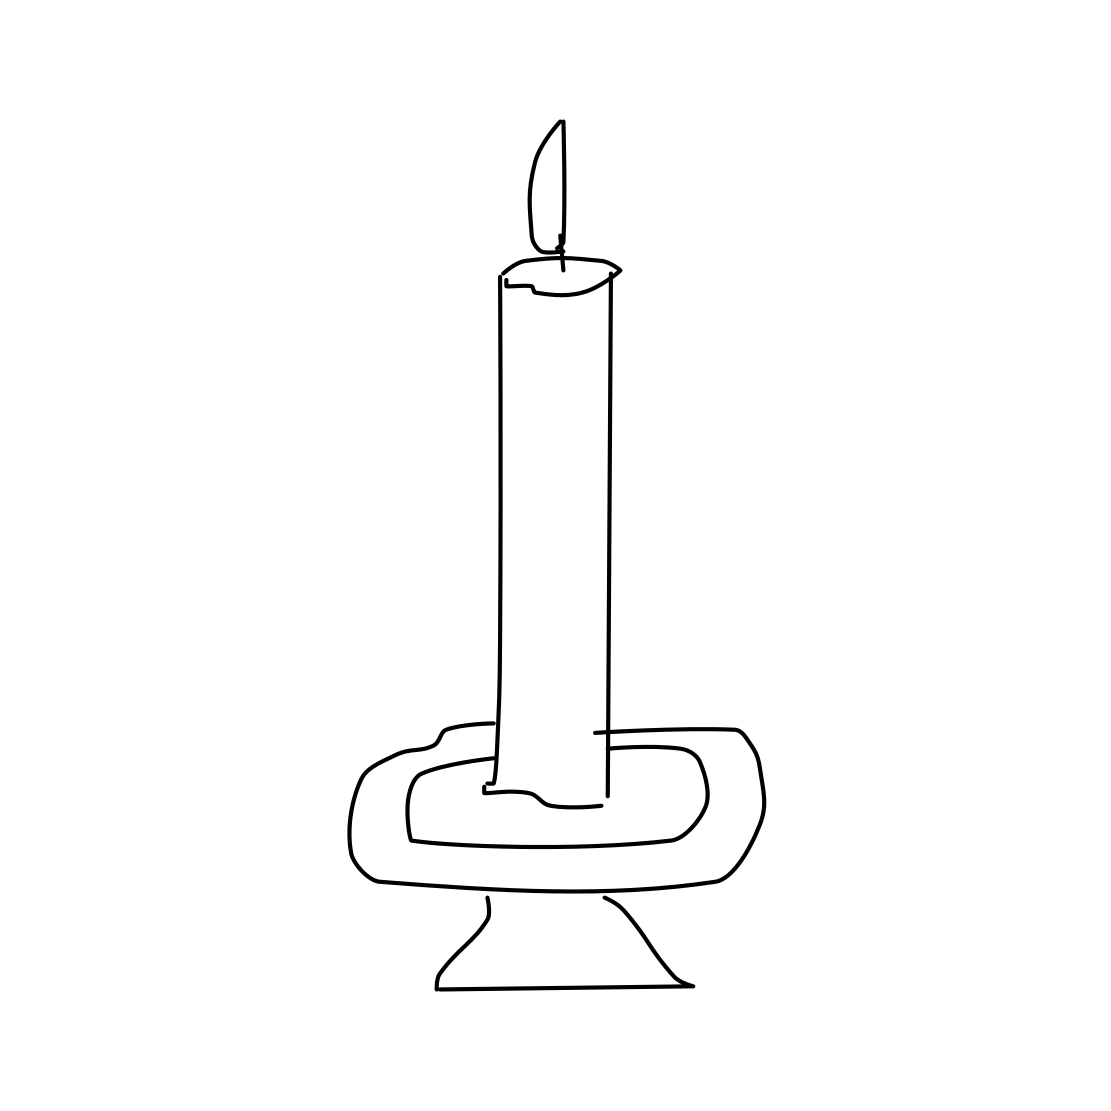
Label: candle